Field crop: maize
Growth stage: 2
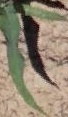
Species: maize